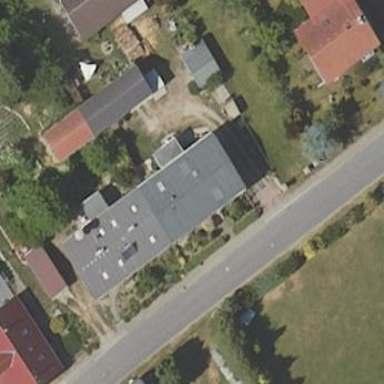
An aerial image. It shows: Semi-detached house with gabled roof.